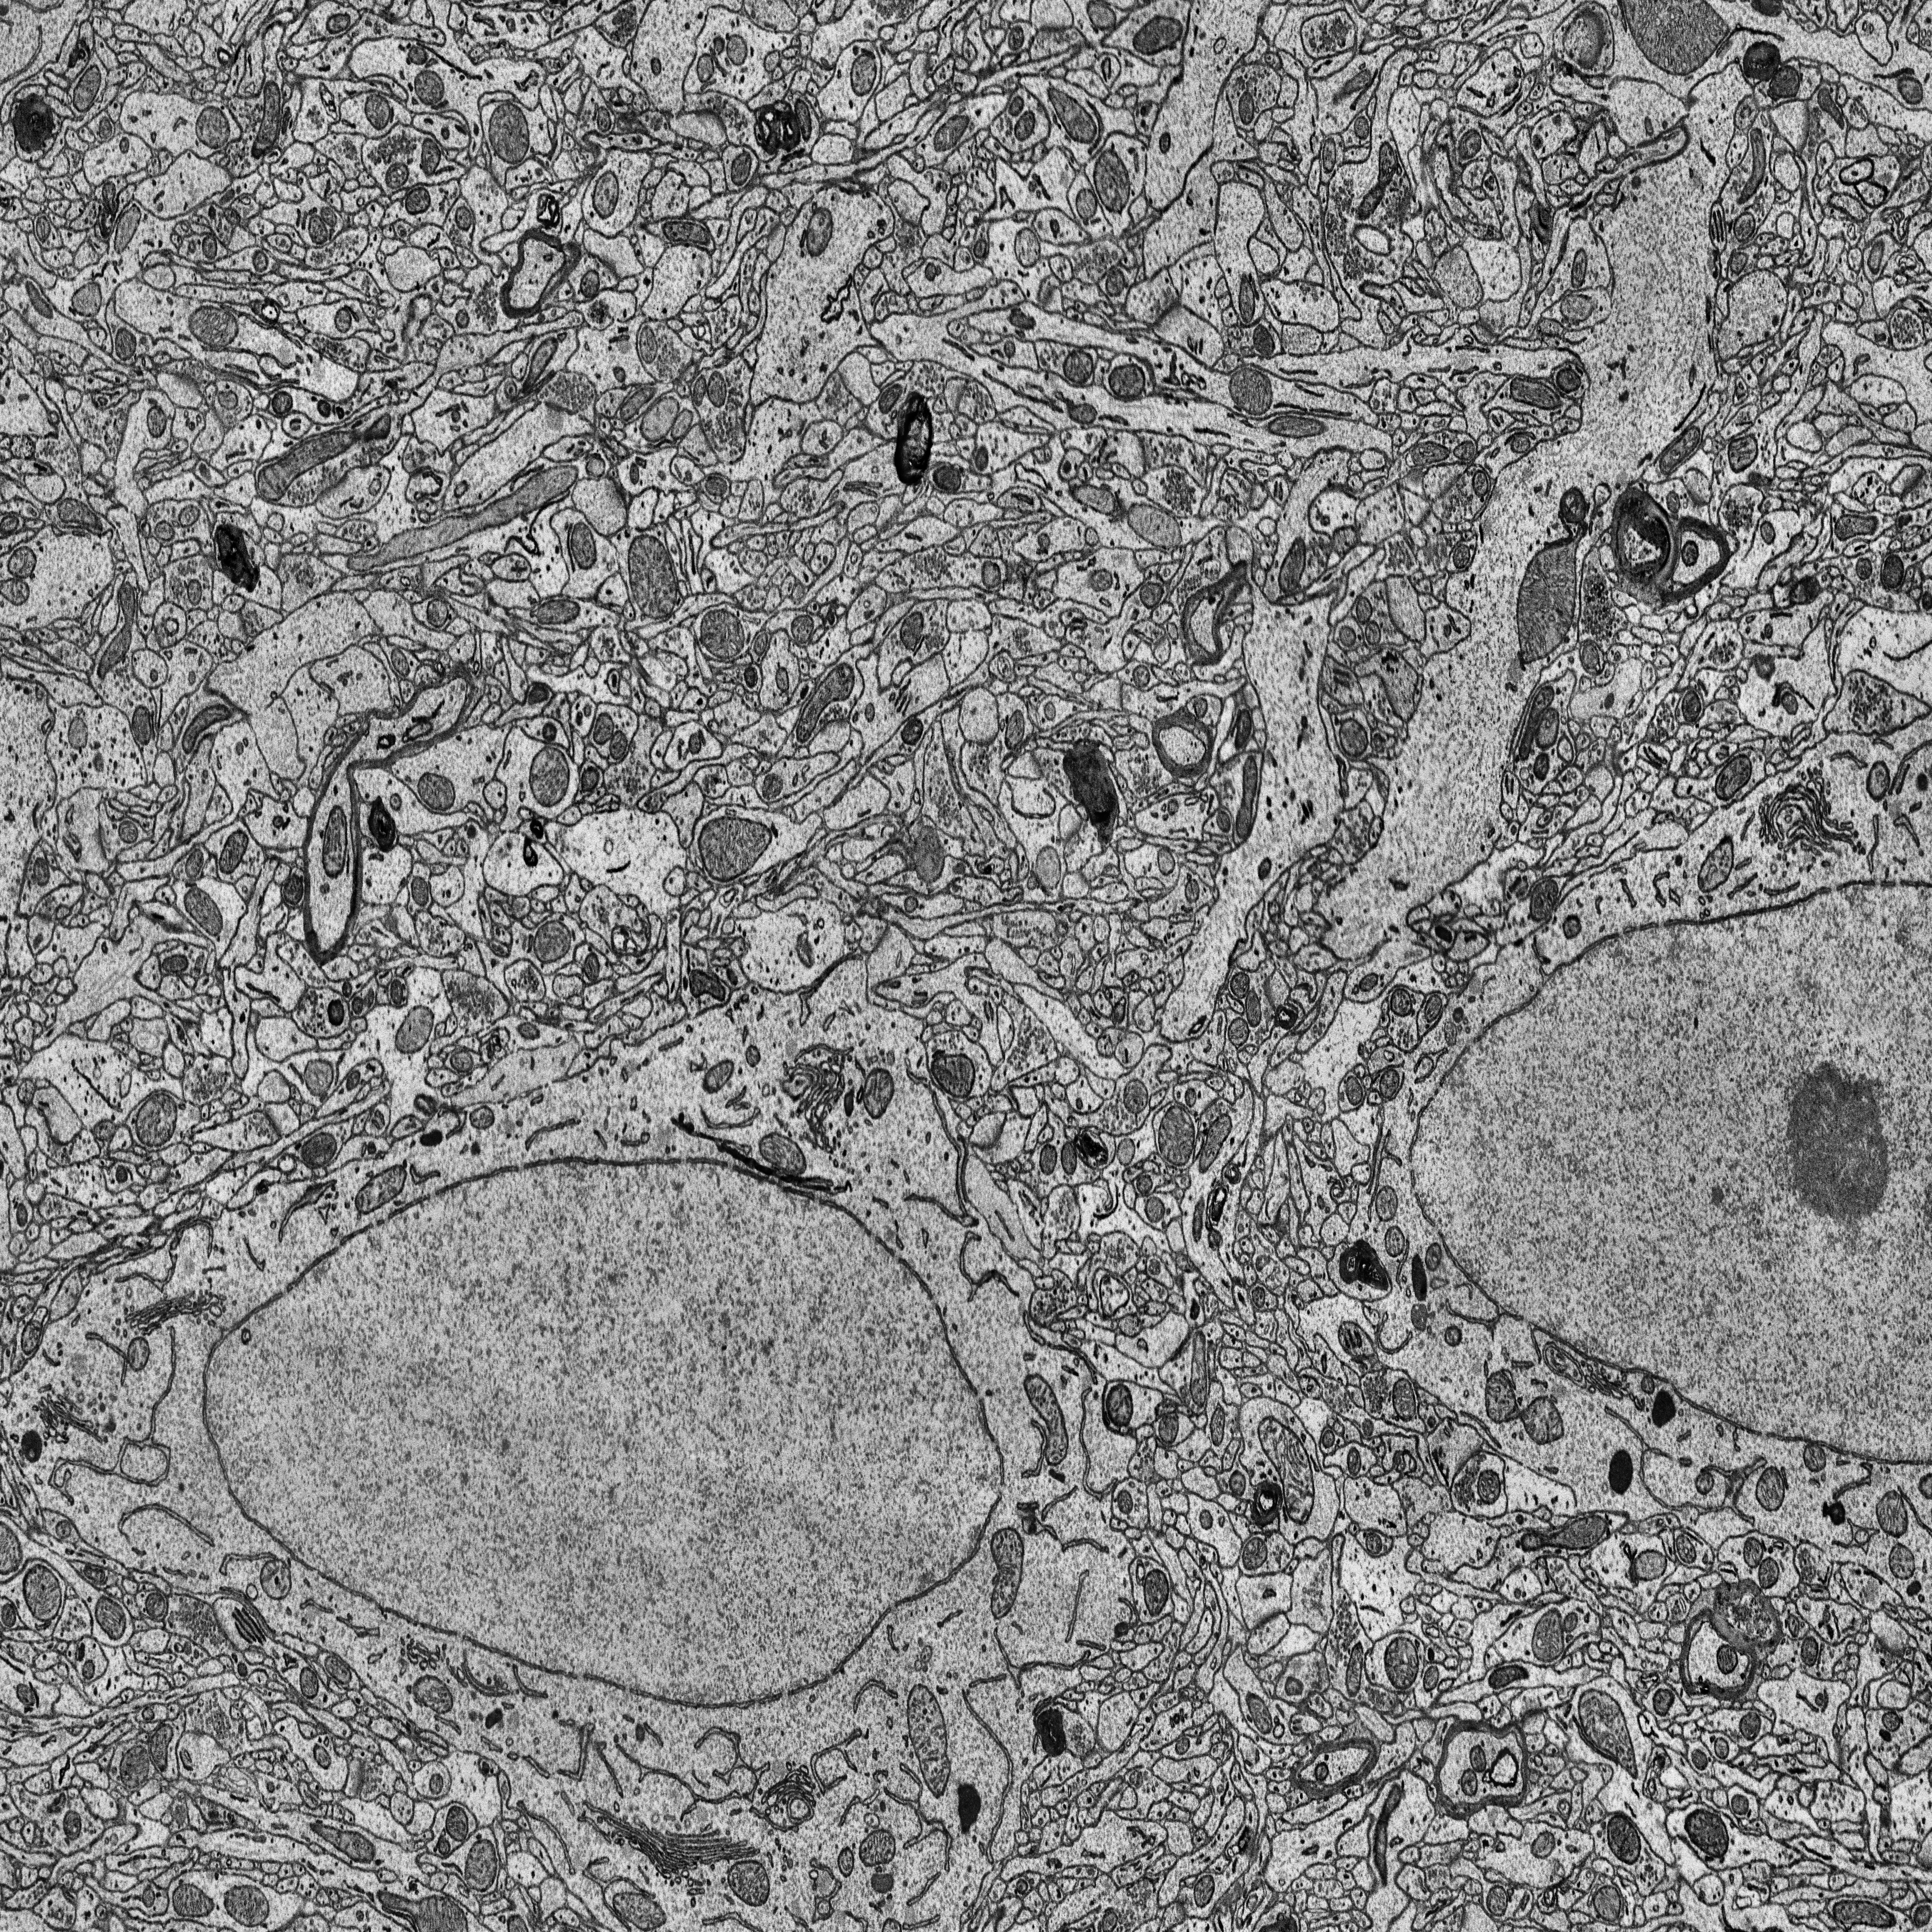
Electron microscopy slice of rat cortex tissue
Slice depth (z): 296
Mitochondria instances in slice: 376